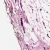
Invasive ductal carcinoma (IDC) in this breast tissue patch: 0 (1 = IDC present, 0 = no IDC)